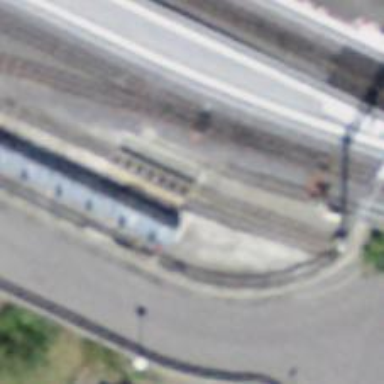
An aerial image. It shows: Railway buffer stop.